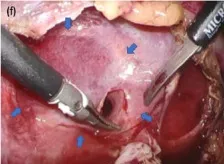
(f) Outer surface of the lower renal calyx right after fenestration of the calyceal wall. Note that the opening was located close to the border between the renal parenchyma (arrow).
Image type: medical_photograph (other_medical_photograph)